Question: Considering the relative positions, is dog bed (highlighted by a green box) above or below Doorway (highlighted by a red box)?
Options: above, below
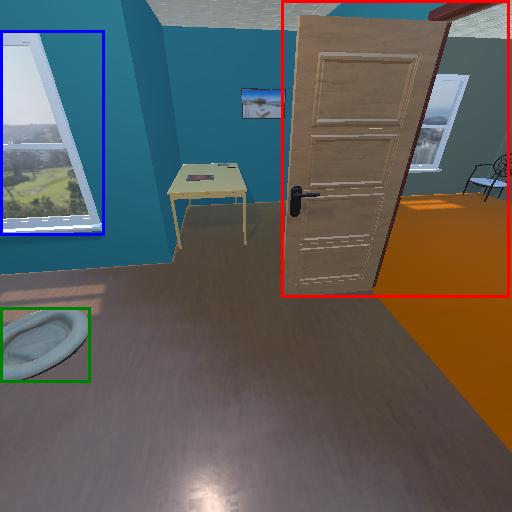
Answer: above